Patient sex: F
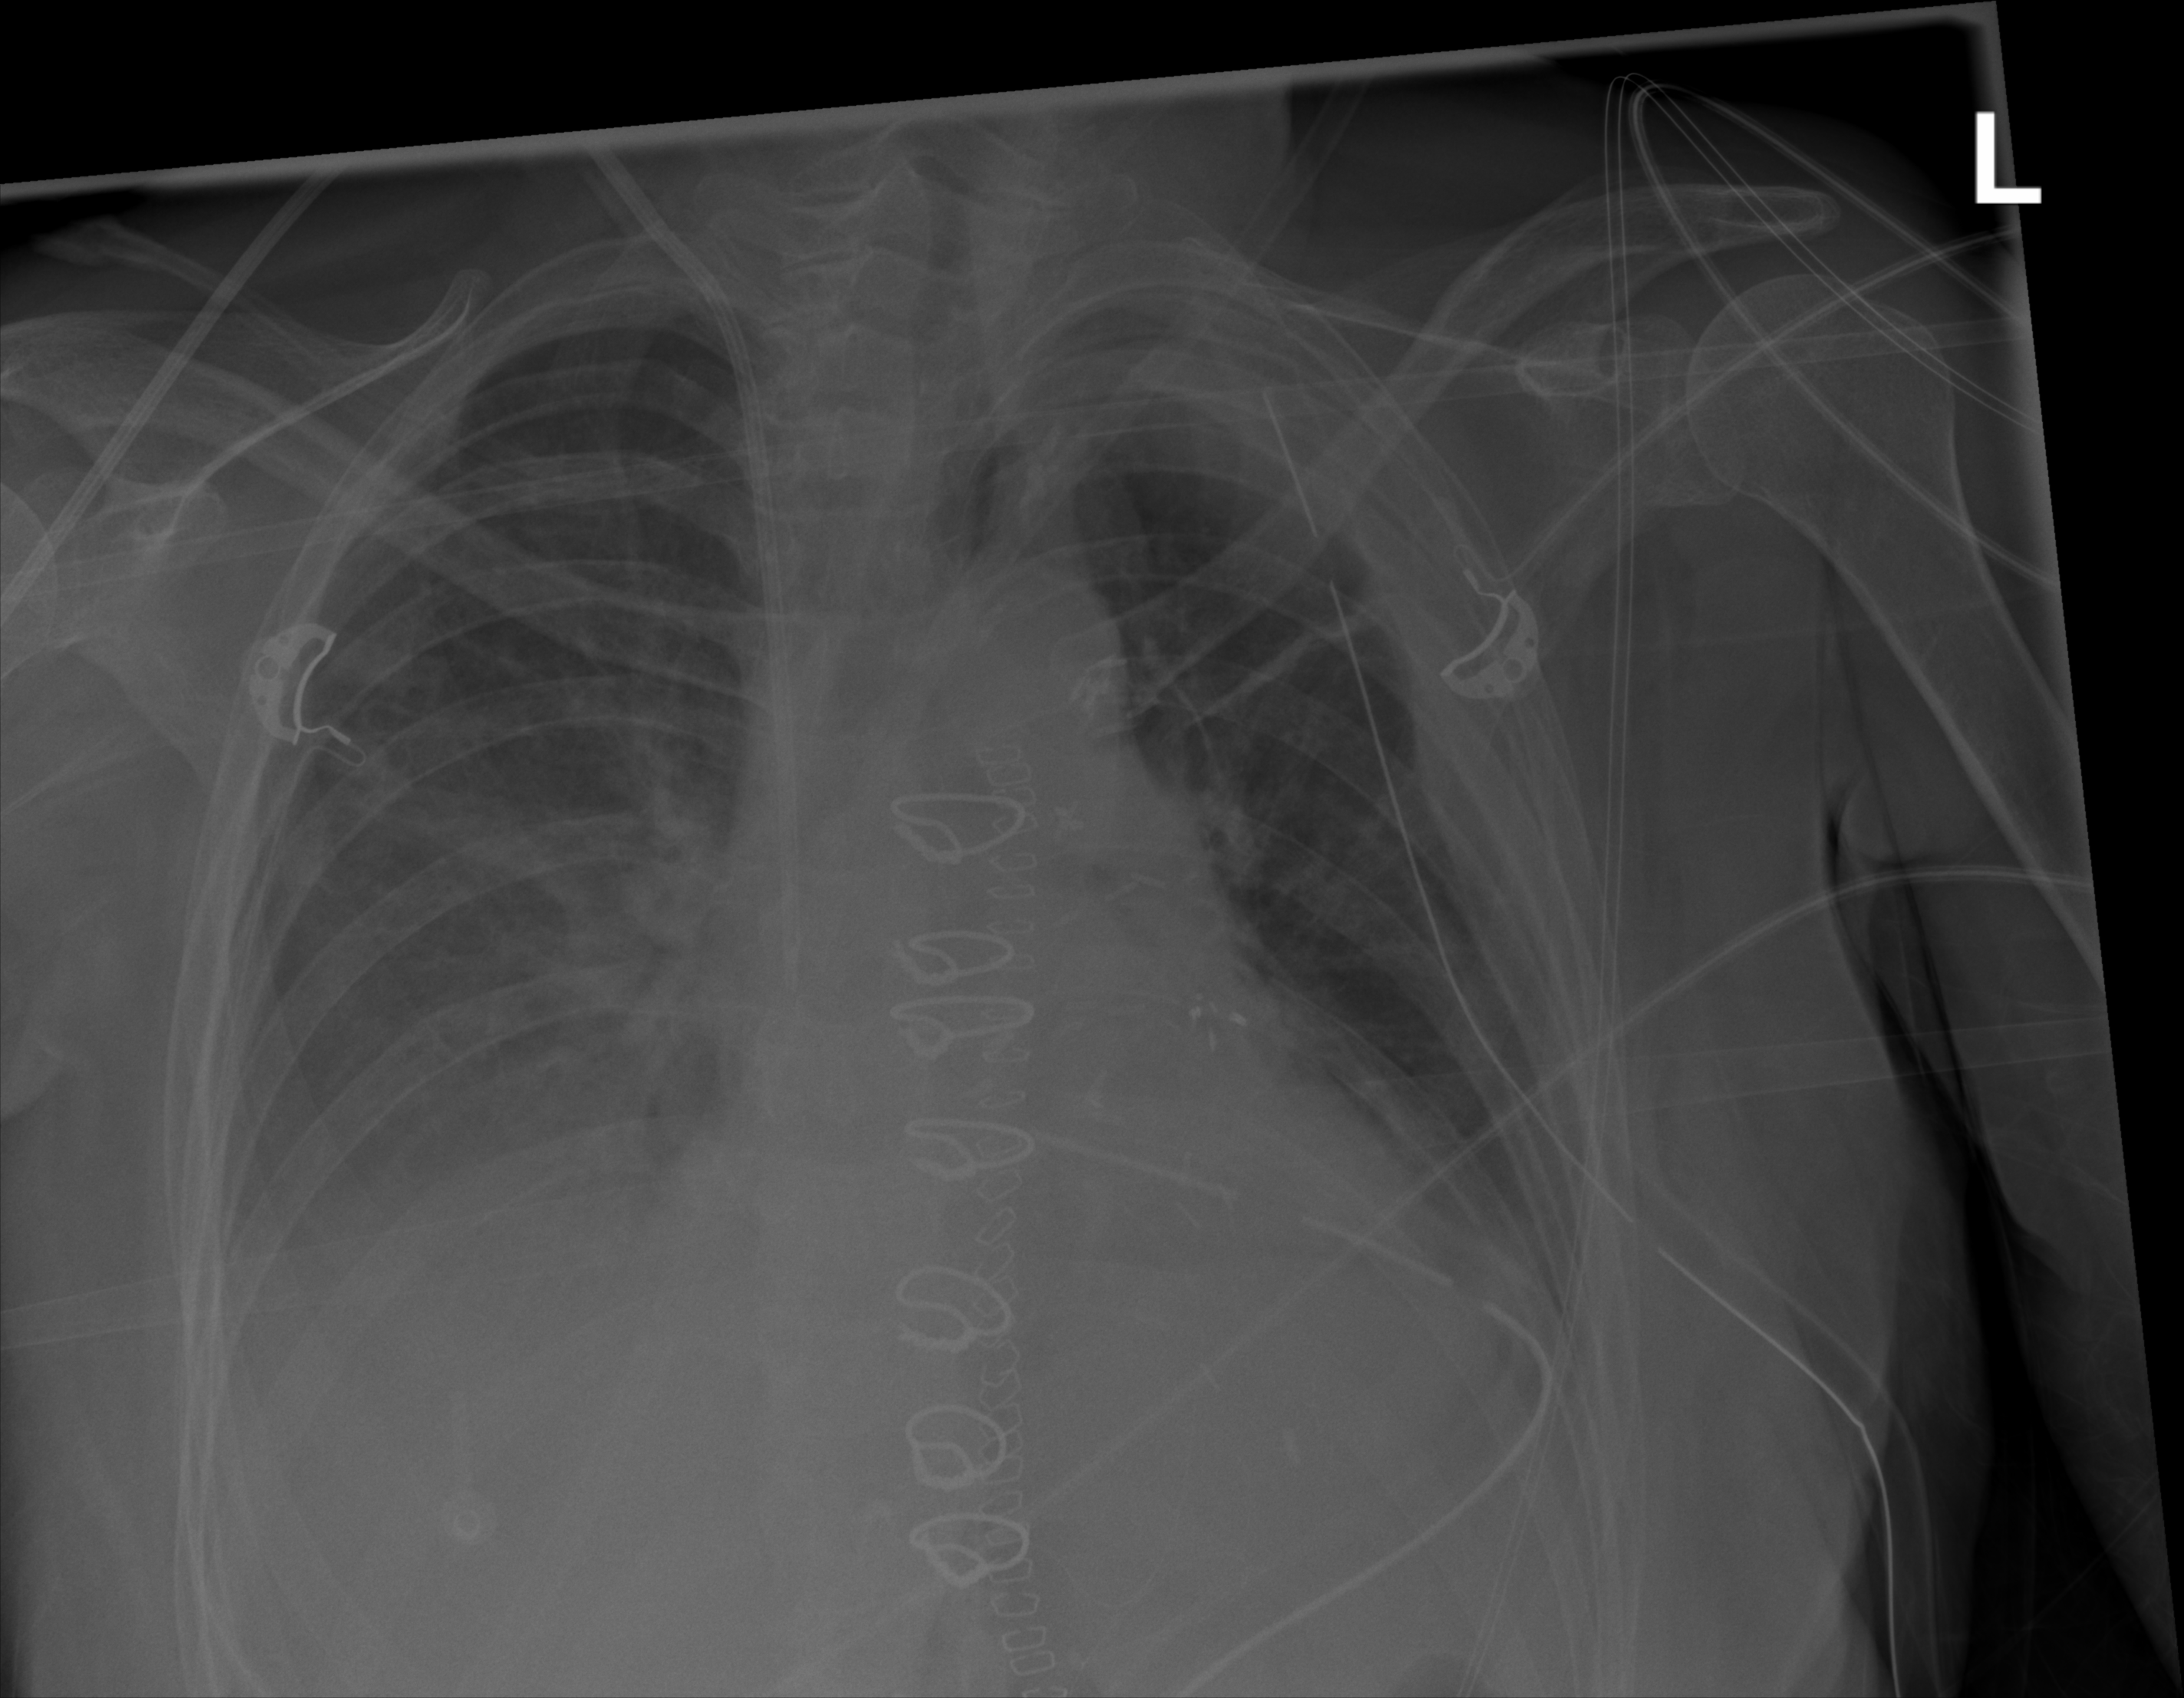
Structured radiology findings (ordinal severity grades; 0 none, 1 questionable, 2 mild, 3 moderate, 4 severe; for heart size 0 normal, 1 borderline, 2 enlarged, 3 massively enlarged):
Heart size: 0
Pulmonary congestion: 0
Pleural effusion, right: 2
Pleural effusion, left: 2
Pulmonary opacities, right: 1
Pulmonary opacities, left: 0
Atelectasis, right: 2
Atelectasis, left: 2